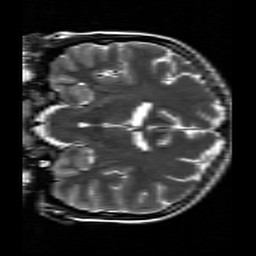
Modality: T2w
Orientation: coronal
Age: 23
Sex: female
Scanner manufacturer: siemens
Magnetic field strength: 3 T
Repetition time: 7 s
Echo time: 0.09 s